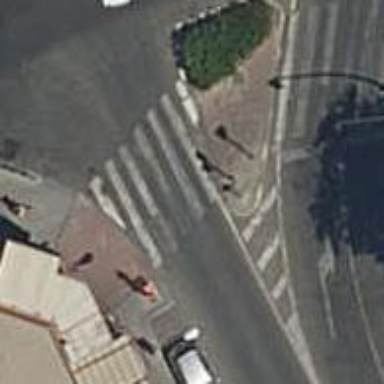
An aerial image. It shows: Road crossing with traffic signals.